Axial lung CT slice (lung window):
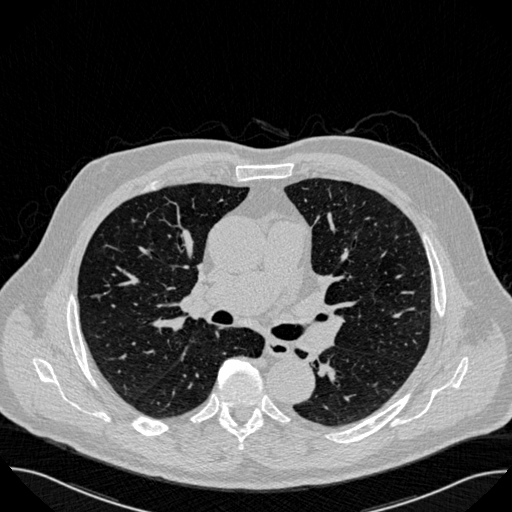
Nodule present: no